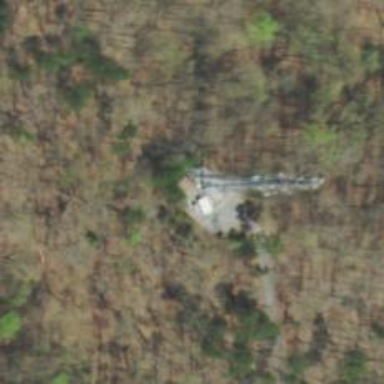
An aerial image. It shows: Mast tower used for communication.